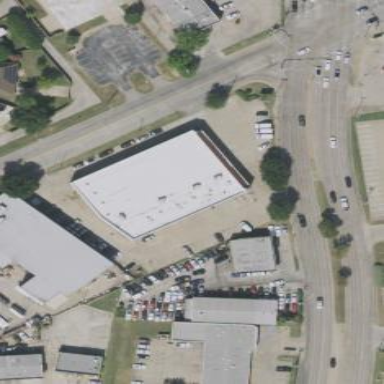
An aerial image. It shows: Building housing car repair shop.